Question: I am trying to get the data from the webservice and create dynamic custom fields according to the response from the webservice. Then the user will fill the fields and then after clicking the upload button it will send the data from the dynamic custom fields to the webservice and then start to upload. I wonder that how can I get the data from the custom fields because they are created dynamically I can not reach them. Here is my code. Here is my picture that I created the fields after getting the response from the webservice I need your help.

'''
package com.isoft.uploader;
import java.text.SimpleDateFormat;
import java.util.ArrayList;
import java.util.Date;
import java.util.Hashtable;
import java.util.List;
import org.json.JSONArray;
import org.json.JSONObject;
import org.ksoap2.SoapEnvelope;
import org.ksoap2.serialization.SoapObject;
import org.ksoap2.serialization.SoapSerializationEnvelope;
import org.ksoap2.transport.HttpTransportSE;
import android.app.Activity;
import android.app.AlertDialog;
import android.content.Intent;
import android.database.Cursor;
import android.net.Uri;
import android.os.Bundle;
import android.provider.MediaStore;
import android.view.View;
import android.widget.Button;
import android.widget.EditText;
import android.widget.LinearLayout;
import android.widget.LinearLayout.LayoutParams;
import android.widget.ScrollView;
import android.widget.TextView;
public class UploaderActivity extends Activity
{
ArrayList <Response> WebData= new ArrayList<Response>();
public static final int SELECT_VIDEO=1;
public static final String TAG="UploadActivity";
String path="";
final String NAMESPACE = "http://tempuri.org/";
final String SERVICEURL = "http://192.168.10.177/androidws/isandroidws.asmx";
final String METHOD_NAME1="OzelVeriAlanlariniGetir";
final String METHOD_NAME="KullaniciGiris";
/** Called when the activity is first created. */
@Override
public void onCreate(Bundle savedInstanceState)
{
super.onCreate(savedInstanceState);
setContentView(R.layout.main);
Button enter=(Button)findViewById(R.id.Enter);
final EditText username=(EditText)findViewById(R.id.username);
final EditText password=(EditText)findViewById(R.id.password);
final AlertDialog ad=new AlertDialog.Builder(this).create();
enter.setOnClickListener(new View.OnClickListener()
{
@Override
public void onClick(View arg0)
{
// TODO Auto-generated method stub
//request code for Webservice
SoapObject request = new SoapObject(NAMESPACE, METHOD_NAME);
//sending the username to the webservice
request.addProperty("kullaniciAdi",username.getText().toString());
//sending the password to the webservice
request.addProperty("password",password.getText().toString());
SoapSerializationEnvelope envelope = new SoapSerializationEnvelope(SoapEnvelope.VER11);
envelope.dotNet = true;
//Putting the request in an envelope
envelope.setOutputSoapObject(request);
HttpTransportSE transport = new HttpTransportSE(SERVICEURL);
Object response = null;
try
{
transport.call("http://tempuri.org/"+METHOD_NAME, envelope);
//getting the response from the webservice
response= envelope.getResponse();
}
catch(Exception exception)
{
exception.printStackTrace();
}//end of catch
if(response!=null && Integer.parseInt(response.toString()) != 0)
{
openGaleryVideo();
}//end of if
else
{
ad.setMessage("Lutfen Kullanici Adinizi ve Sifrenizi Kontrol Ediniz.");
ad.show();
}//end of else
}//end of onClick method
});//end of OnclickListener method
}//end of onCreate method
public void openGaleryVideo()
{
Intent intent=new Intent();
intent.setType("video/*");
intent.setAction(Intent.ACTION_GET_CONTENT);
startActivityForResult(Intent.createChooser(intent, "Select Video"),SELECT_VIDEO);
}//end of openGaleryVideo method
public String getPath(Uri uri)
{
String[] projection = { MediaStore.Video.Media.DATA};
Cursor cursor = managedQuery(uri, projection, null, null, null);
int column_index = cursor.getColumnIndexOrThrow(MediaStore.Video.Media.DATA);
cursor.moveToFirst();
return cursor.getString(column_index);
}//end of getPath method
//Response Class
public class Response
{
int Id;
String Name;
String Type;
String Value;
String DefaultValue;
int Flag;
int Index;
}//end of Response class
//onActivityResult
@SuppressWarnings("unused")
public void onActivityResult(int requestCode, int resultCode, Intent data)
{
super.onActivityResult(requestCode, resultCode, data);
if (resultCode == RESULT_OK)
{
if (requestCode == SELECT_VIDEO)
{
Uri videoUri = data.getData();
path=getPath(videoUri);
ScrollView scroll = new ScrollView(this);
LinearLayout layout=new LinearLayout(this);
layout.setOrientation(LinearLayout.VERTICAL);
layout.setLayoutParams(new LayoutParams(LayoutParams.WRAP_CONTENT, LayoutParams.WRAP_CONTENT));
scroll.addView(layout,new LayoutParams(LayoutParams.FILL_PARENT, LayoutParams.WRAP_CONTENT));
setContentView(scroll);
SoapObject request = new SoapObject(NAMESPACE, METHOD_NAME1);
SoapSerializationEnvelope envelope = new SoapSerializationEnvelope(SoapEnvelope.VER11);
envelope.dotNet = true;
//Istegimizi zarf'a koyuyoruz
envelope.setOutputSoapObject(request);
HttpTransportSE transport = new HttpTransportSE(SERVICEURL);
final AlertDialog adr=new AlertDialog.Builder(this).create();
Object response1=null;
try
{
transport.call("http://tempuri.org/"+METHOD_NAME1, envelope);
//getting the response from the webservice
response1 =envelope.getResponse();
JSONArray jArray= new JSONArray(response1.toString());
for(int i=0;i<jArray.length();i++)
{
JSONObject json_data= jArray.getJSONObject(i);
Response result= new Response();
result.Id= json_data.getInt("Id");
result.Name= json_data.getString("Name");
result.Type= json_data.getString("Type");
result.Value=json_data.getString("Value");
result.DefaultValue=json_data.getString("DefaultValue");
result.Flag=json_data.getInt("Flag");
result.Index=json_data.getInt("Index");
WebData.add(i,result);
}//end of for loop
}//end of try
catch(Exception exception)
{
exception.printStackTrace();
}//end of catch
for(int j=0;j<WebData.size();j++)
{
TextView t= new TextView(this);
t.setText(WebData.get(j).Name);
layout.addView(t);
if("Type"=="datetime")
{
EditText datetime= new EditText(this);
datetime.setId(j);
SimpleDateFormat sdf = new SimpleDateFormat( "yyyy/MM/dd" );
datetime.setText(sdf.format( new Date()));
layout.addView(datetime);
}//end of if
else if("Type"=="int")
{
EditText integer= new EditText(this);
layout.addView(integer);
}//end of else if
else
{
EditText nvarchar= new EditText(this);
layout.addView(nvarchar);
}//end of else
}//end of for loop
Button button= new Button(this);
button.setClickable(true);
button.setText("Yukle");
layout.addView(button);
button.setOnClickListener(new View.OnClickListener() {
@Override
public void onClick(View arg0)
{
// TODO Auto-generated method stub
}
});
}//end of If request code
}//end of If result code
}//end of onActivityResult
}//end of main
'''
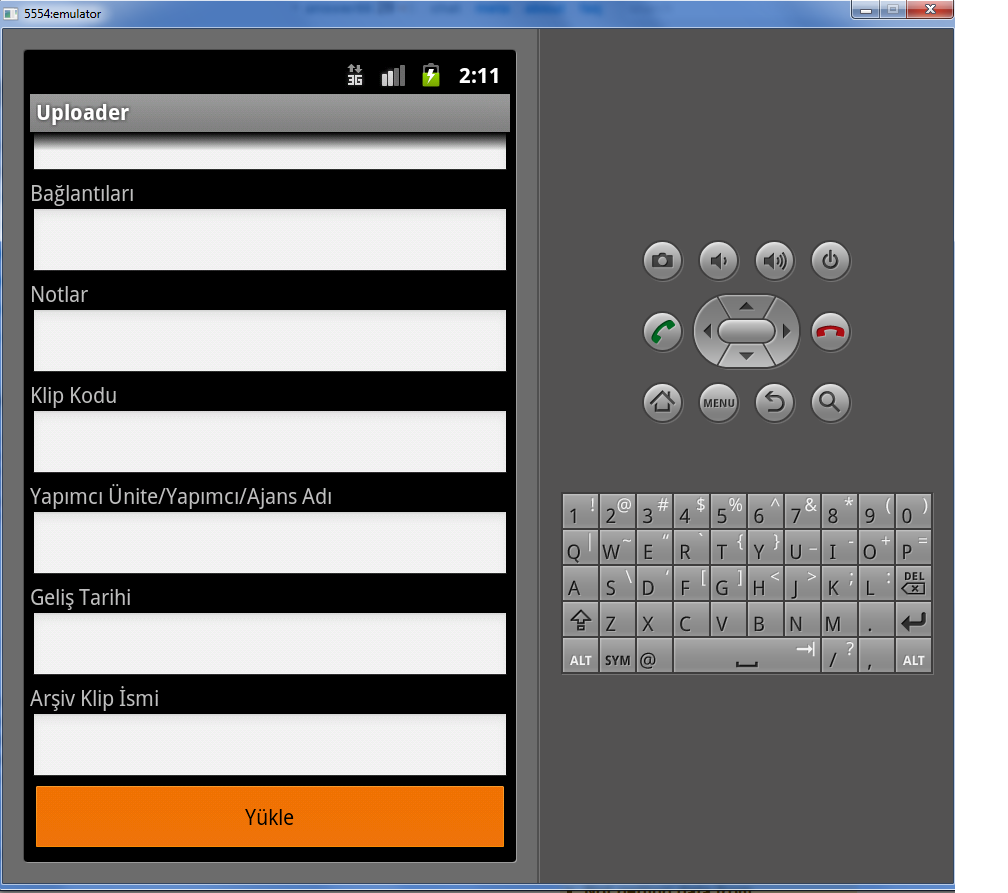
Answer: If I understood right, your problem is getting the data from the dynamically created fields. You could solve it by saving the dynamically created 'EditText' in your class.
Here's your code saving the fields (I didn't check the syntax). I've marked the changed blocks with //BUBBLE comment.
'''
package com.isoft.uploader;
import java.text.SimpleDateFormat;
import java.util.ArrayList;
import java.util.Date;
import java.util.Hashtable;
import java.util.List;
import org.json.JSONArray;
import org.json.JSONObject;
import org.ksoap2.SoapEnvelope;
import org.ksoap2.serialization.SoapObject;
import org.ksoap2.serialization.SoapSerializationEnvelope;
import org.ksoap2.transport.HttpTransportSE;
import android.app.Activity;
import android.app.AlertDialog;
import android.content.Intent;
import android.database.Cursor;
import android.net.Uri;
import android.os.Bundle;
import android.provider.MediaStore;
import android.view.View;
import android.widget.Button;
import android.widget.EditText;
import android.widget.LinearLayout;
import android.widget.LinearLayout.LayoutParams;
import android.widget.ScrollView;
import android.widget.TextView;
public class UploaderActivity extends Activity
{
ArrayList <Response> WebData= new ArrayList<Response>();
public static final int SELECT_VIDEO=1;
public static final String TAG="UploadActivity";
String path="";
final String NAMESPACE = "http://tempuri.org/";
final String SERVICEURL = "http://192.168.10.177/androidws/isandroidws.asmx";
final String METHOD_NAME1="OzelVeriAlanlariniGetir";
final String METHOD_NAME="KullaniciGiris";
// BUBBLE
private List<EditText> dynaFields = null;
/** Called when the activity is first created. */
@Override
public void onCreate(Bundle savedInstanceState)
{
super.onCreate(savedInstanceState);
setContentView(R.layout.main);
Button enter=(Button)findViewById(R.id.Enter);
final EditText username=(EditText)findViewById(R.id.username);
final EditText password=(EditText)findViewById(R.id.password);
final AlertDialog ad=new AlertDialog.Builder(this).create();
enter.setOnClickListener(new View.OnClickListener()
{
@Override
public void onClick(View arg0)
{
// TODO Auto-generated method stub
//request code for Webservice
SoapObject request = new SoapObject(NAMESPACE, METHOD_NAME);
//sending the username to the webservice
request.addProperty("kullaniciAdi",username.getText().toString());
//sending the password to the webservice
request.addProperty("password",password.getText().toString());
SoapSerializationEnvelope envelope = new SoapSerializationEnvelope(SoapEnvelope.VER11);
envelope.dotNet = true;
//Putting the request in an envelope
envelope.setOutputSoapObject(request);
HttpTransportSE transport = new HttpTransportSE(SERVICEURL);
Object response = null;
try
{
transport.call("http://tempuri.org/"+METHOD_NAME, envelope);
//getting the response from the webservice
response= envelope.getResponse();
}
catch(Exception exception)
{
exception.printStackTrace();
}//end of catch
if(response!=null && Integer.parseInt(response.toString()) != 0)
{
openGaleryVideo();
}//end of if
else
{
ad.setMessage("Lutfen Kullanici Adinizi ve Sifrenizi Kontrol Ediniz.");
ad.show();
}//end of else
}//end of onClick method
});//end of OnclickListener method
}//end of onCreate method
public void openGaleryVideo()
{
Intent intent=new Intent();
intent.setType("video/*");
intent.setAction(Intent.ACTION_GET_CONTENT);
startActivityForResult(Intent.createChooser(intent, "Select Video"),SELECT_VIDEO);
}//end of openGaleryVideo method
public String getPath(Uri uri)
{
String[] projection = { MediaStore.Video.Media.DATA};
Cursor cursor = managedQuery(uri, projection, null, null, null);
int column_index = cursor.getColumnIndexOrThrow(MediaStore.Video.Media.DATA);
cursor.moveToFirst();
return cursor.getString(column_index);
}//end of getPath method
//Response Class
public class Response
{
int Id;
String Name;
String Type;
String Value;
String DefaultValue;
int Flag;
int Index;
}//end of Response class
//onActivityResult
@SuppressWarnings("unused")
public void onActivityResult(int requestCode, int resultCode, Intent data)
{
super.onActivityResult(requestCode, resultCode, data);
if (resultCode == RESULT_OK)
{
if (requestCode == SELECT_VIDEO)
{
Uri videoUri = data.getData();
path=getPath(videoUri);
ScrollView scroll = new ScrollView(this);
LinearLayout layout=new LinearLayout(this);
layout.setOrientation(LinearLayout.VERTICAL);
layout.setLayoutParams(new LayoutParams(LayoutParams.WRAP_CONTENT, LayoutParams.WRAP_CONTENT));
scroll.addView(layout,new LayoutParams(LayoutParams.FILL_PARENT, LayoutParams.WRAP_CONTENT));
setContentView(scroll);
SoapObject request = new SoapObject(NAMESPACE, METHOD_NAME1);
SoapSerializationEnvelope envelope = new SoapSerializationEnvelope(SoapEnvelope.VER11);
envelope.dotNet = true;
//Istegimizi zarf'a koyuyoruz
envelope.setOutputSoapObject(request);
HttpTransportSE transport = new HttpTransportSE(SERVICEURL);
final AlertDialog adr=new AlertDialog.Builder(this).create();
Object response1=null;
try
{
transport.call("http://tempuri.org/"+METHOD_NAME1, envelope);
//getting the response from the webservice
response1 =envelope.getResponse();
JSONArray jArray= new JSONArray(response1.toString());
for(int i=0;i<jArray.length();i++)
{
JSONObject json_data= jArray.getJSONObject(i);
Response result= new Response();
result.Id= json_data.getInt("Id");
result.Name= json_data.getString("Name");
result.Type= json_data.getString("Type");
result.Value=json_data.getString("Value");
result.DefaultValue=json_data.getString("DefaultValue");
result.Flag=json_data.getInt("Flag");
result.Index=json_data.getInt("Index");
WebData.add(i,result);
}//end of for loop
}//end of try
catch(Exception exception)
{
exception.printStackTrace();
}//end of catch
// BUBBLE create a list with the exact size of input fields
this.dynaFields = new ArrayList<EditText>(WebData.size());
for(int j=0;j<WebData.size();j++)
{
//BUBBLE: instantiate and add the current field to the list and view
EditText newField = new EditText(this);
this.dynaFields.add (newField)
layout.addView(newField);
TextView t= new TextView(this);
t.setText(WebData.get(j).Name);
layout.addView(t);
if("Type"=="datetime")
{
//BUBBLE
newField.setId(j);
SimpleDateFormat sdf = new SimpleDateFormat( "yyyy/MM/dd" );
newField.setText(sdf.format( new Date()));
}//end of if
}//end of for loop
Button button= new Button(this);
button.setClickable(true);
button.setText("Yukle");
layout.addView(button);
button.setOnClickListener(new View.OnClickListener() {
@Override
public void onClick(View arg0)
{
// TODO Auto-generated method stub
}
});
}//end of If request code
}//end of If result code
}//end of onActivityResult
}//end of main
'''
In a nutshell, I've created an ArrayList of 'EditText'
'''
private List<EditText> dynaFields = null;
'''
Then the list have been instantiated right before the fields creation:
'''
// BUBBLE create a list with the exact size of input fields
this.dynaFields = new ArrayList<EditText>(WebData.size());
'''
And finally, once the fields were created, I've added them to both the list and the view:
'''
// instantiate and add the current field to the list and view
EditText newField = new EditText(this);
this.dynaFields.add (newField)
layout.addView(newField);
'''
I've made some small simplifications in your if statements, so I could use just one EditText object.
To get the components, just iterate through the array in the onClick method:
'''
public void onClick(View arg0)
{
TextField currText;
for (currText : UploaderActivity.this.dynaFields) {
// TODO: get the current EditText text and have fun!
}
}
'''